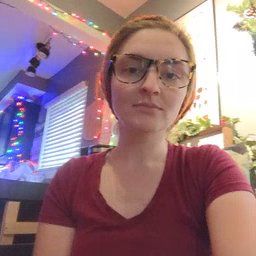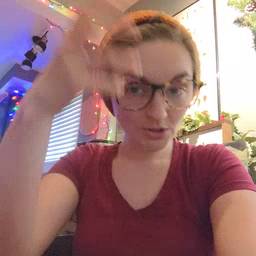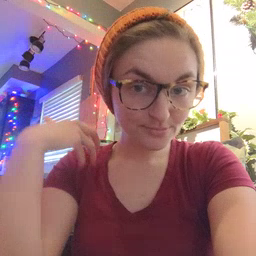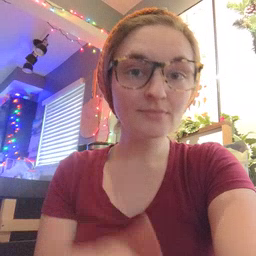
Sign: lion